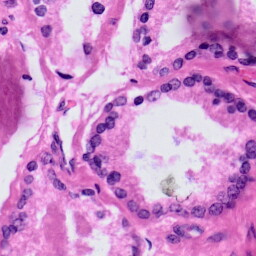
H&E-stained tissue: Prostate